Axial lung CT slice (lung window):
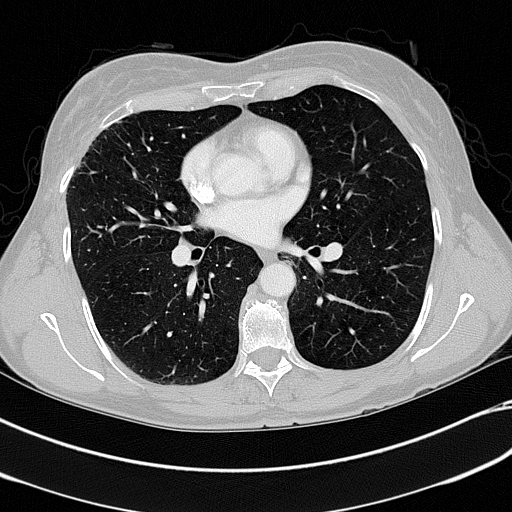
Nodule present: no